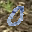
Label: 0